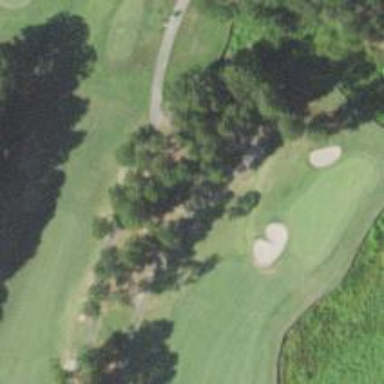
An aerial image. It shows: Path for both road and golf.